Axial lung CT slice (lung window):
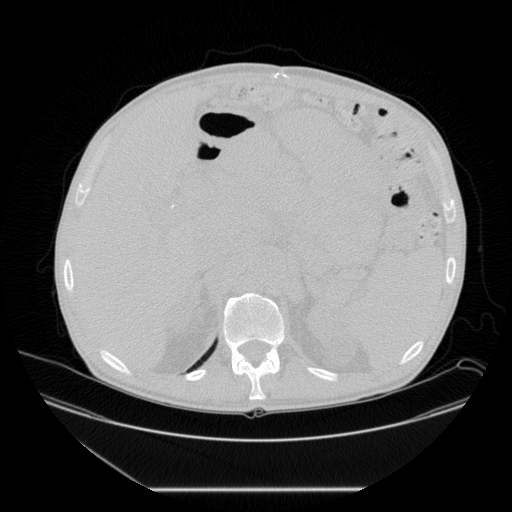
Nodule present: no